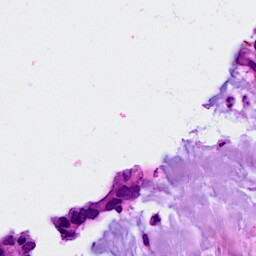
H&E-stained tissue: Breast